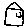
Label: house